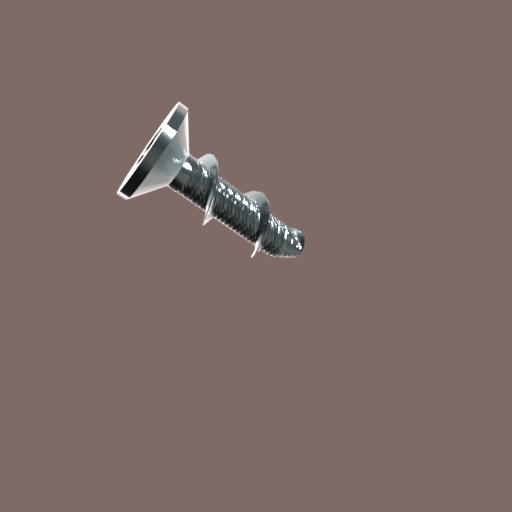
Label: screw